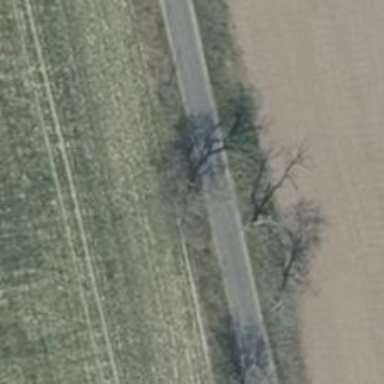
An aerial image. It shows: Broadleaved tree in natural setting.